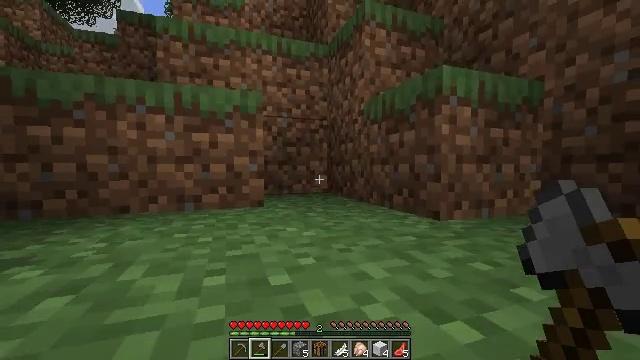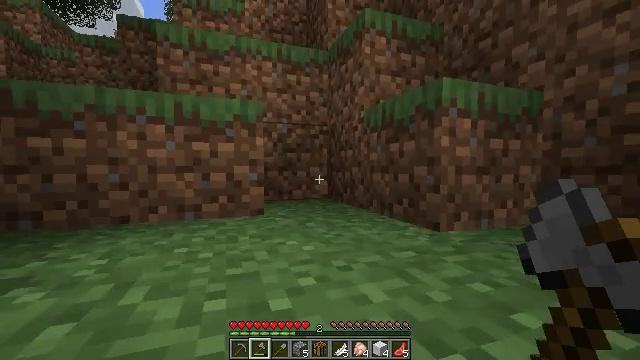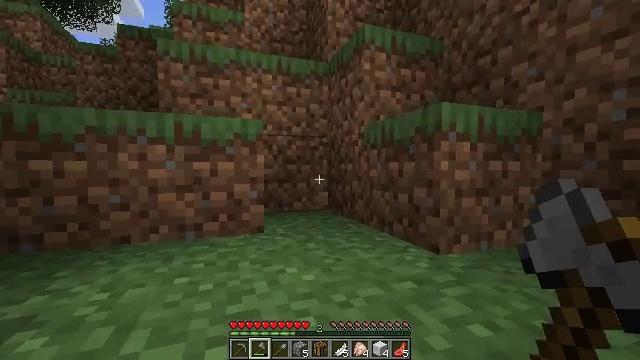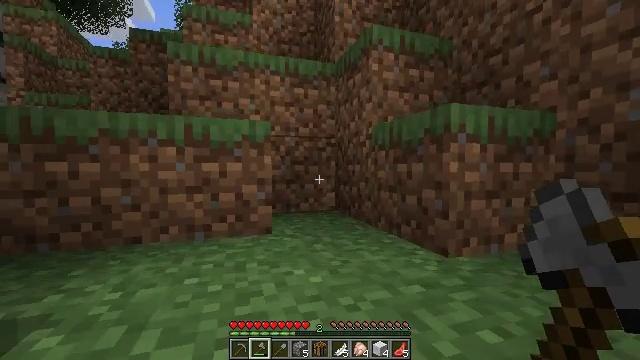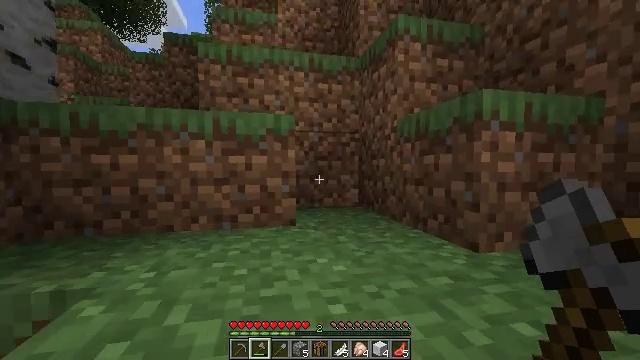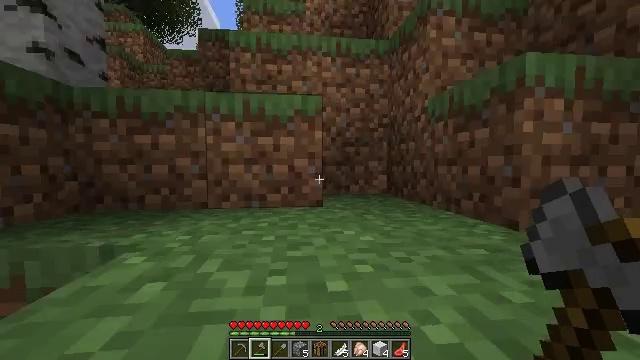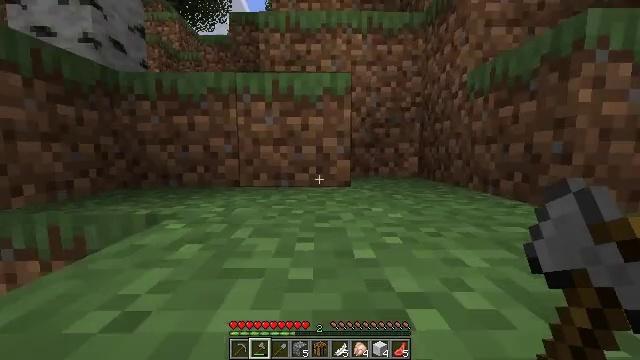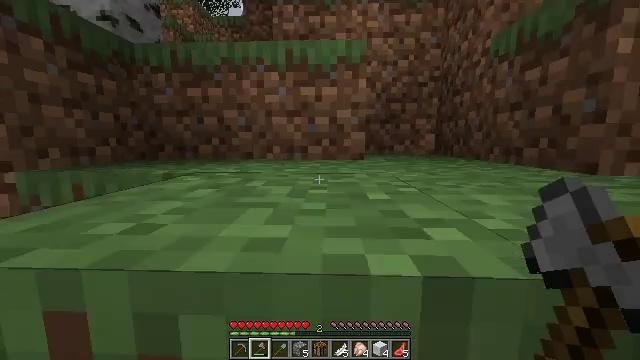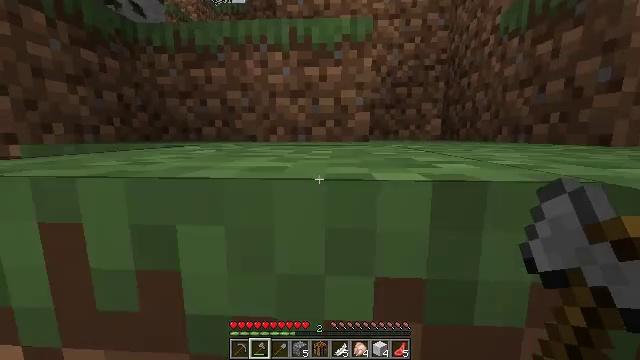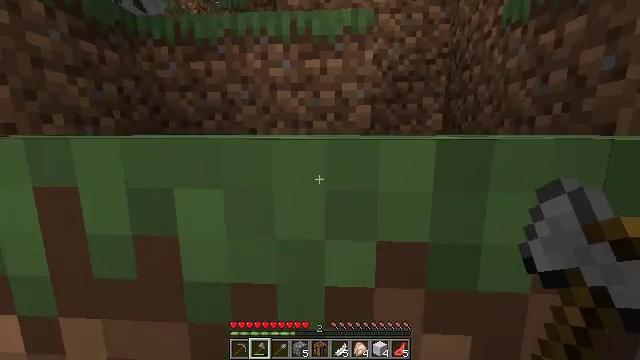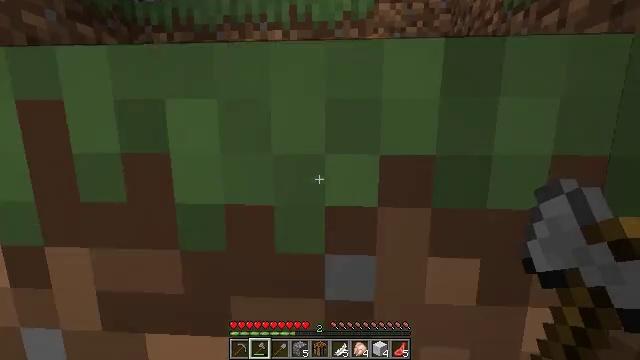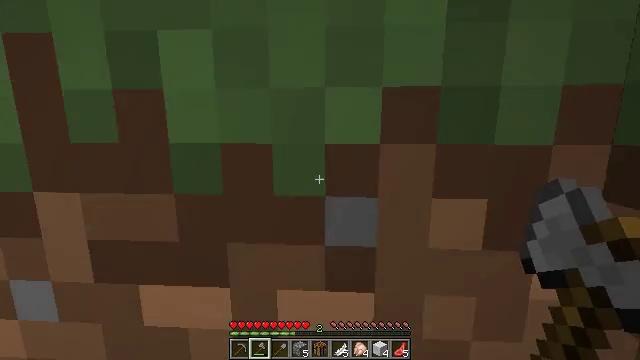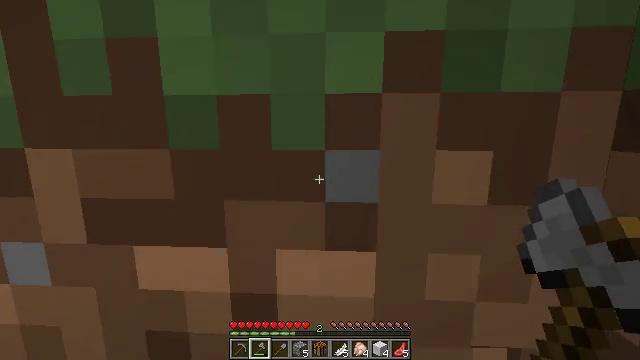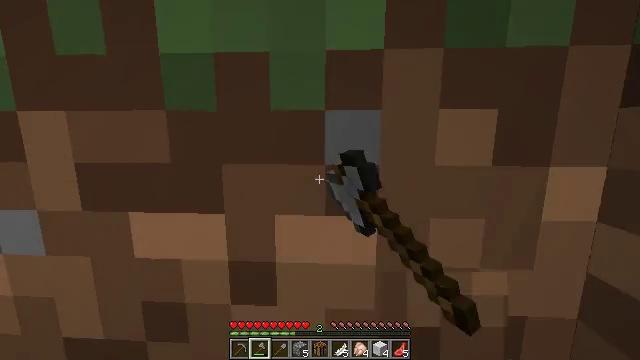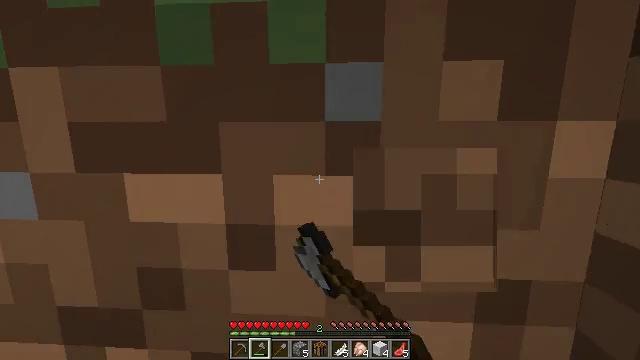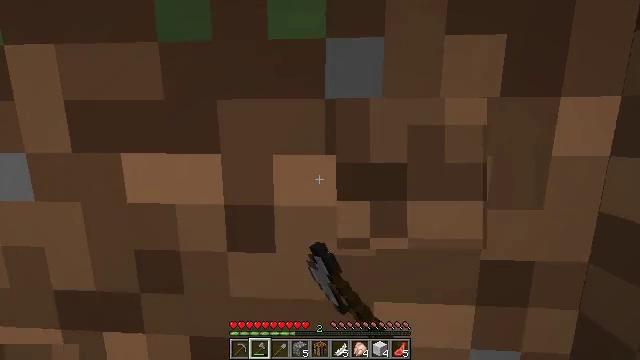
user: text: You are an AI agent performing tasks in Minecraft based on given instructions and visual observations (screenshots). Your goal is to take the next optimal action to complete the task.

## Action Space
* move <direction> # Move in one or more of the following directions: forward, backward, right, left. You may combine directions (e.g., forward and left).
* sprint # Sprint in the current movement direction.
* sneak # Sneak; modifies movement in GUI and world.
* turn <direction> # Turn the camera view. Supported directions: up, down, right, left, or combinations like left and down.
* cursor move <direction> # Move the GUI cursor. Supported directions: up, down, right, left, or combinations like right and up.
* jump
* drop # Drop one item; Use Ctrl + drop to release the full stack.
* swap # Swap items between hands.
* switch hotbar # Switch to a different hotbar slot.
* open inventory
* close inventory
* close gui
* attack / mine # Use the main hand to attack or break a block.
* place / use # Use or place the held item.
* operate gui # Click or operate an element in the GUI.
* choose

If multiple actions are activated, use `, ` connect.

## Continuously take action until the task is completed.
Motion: motion action
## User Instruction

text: Dig up the grass block for dirt.
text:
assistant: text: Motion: move forward, jump
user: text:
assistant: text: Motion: move forward, jump
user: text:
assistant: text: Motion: move forward, turn left, jump
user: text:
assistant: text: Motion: move forward, turn left, jump
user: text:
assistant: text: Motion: move forward, turn left
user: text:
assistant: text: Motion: move forward, turn left and down
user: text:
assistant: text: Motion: move forward, turn left and down
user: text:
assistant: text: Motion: move forward, turn down
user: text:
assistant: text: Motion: move forward
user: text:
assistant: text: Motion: move forward
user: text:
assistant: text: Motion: move forward
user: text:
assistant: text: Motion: move forward, attack / mine
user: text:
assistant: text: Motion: attack / mine
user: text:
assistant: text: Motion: attack / mine
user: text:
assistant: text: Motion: attack / mine
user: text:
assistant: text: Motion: attack / mine
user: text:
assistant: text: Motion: attack / mine
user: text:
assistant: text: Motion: attack / mine
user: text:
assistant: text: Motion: attack / mine
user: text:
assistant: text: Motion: attack / mine
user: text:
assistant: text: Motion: attack / mine
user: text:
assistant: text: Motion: attack / mine
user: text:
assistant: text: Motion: attack / mine
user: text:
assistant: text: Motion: attack / mine
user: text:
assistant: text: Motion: attack / mine
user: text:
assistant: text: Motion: attack / mine
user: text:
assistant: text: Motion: attack / mine
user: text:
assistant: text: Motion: move forward, attack / mine
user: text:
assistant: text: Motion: move forward, turn up, attack / mine
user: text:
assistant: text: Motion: move forward, turn left, attack / mine